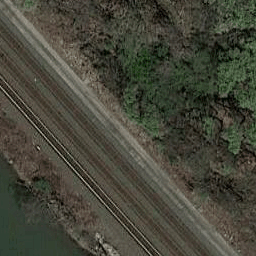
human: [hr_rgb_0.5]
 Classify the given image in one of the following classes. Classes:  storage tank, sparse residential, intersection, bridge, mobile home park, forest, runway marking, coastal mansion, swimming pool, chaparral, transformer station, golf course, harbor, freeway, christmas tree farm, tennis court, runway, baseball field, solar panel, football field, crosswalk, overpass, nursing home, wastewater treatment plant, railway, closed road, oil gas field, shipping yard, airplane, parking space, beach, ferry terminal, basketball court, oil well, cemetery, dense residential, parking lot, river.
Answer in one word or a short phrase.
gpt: railway